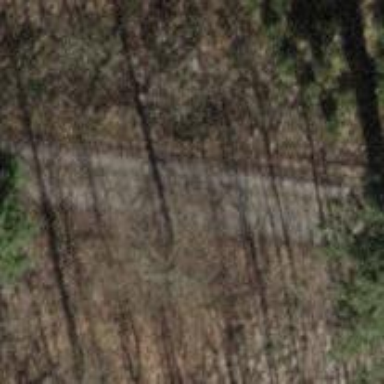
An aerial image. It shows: Gravel track with Grade 3 quality.